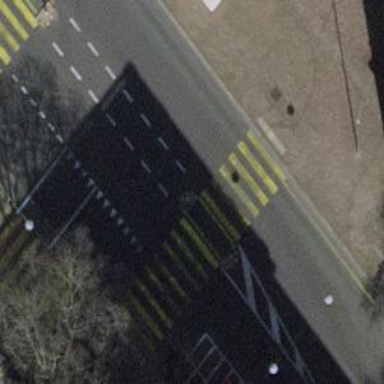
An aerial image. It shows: Uncontrolled zebra crossing with central island.